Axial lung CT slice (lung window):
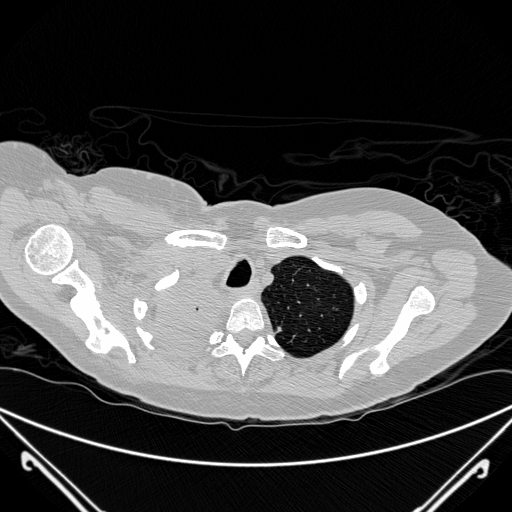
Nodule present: no